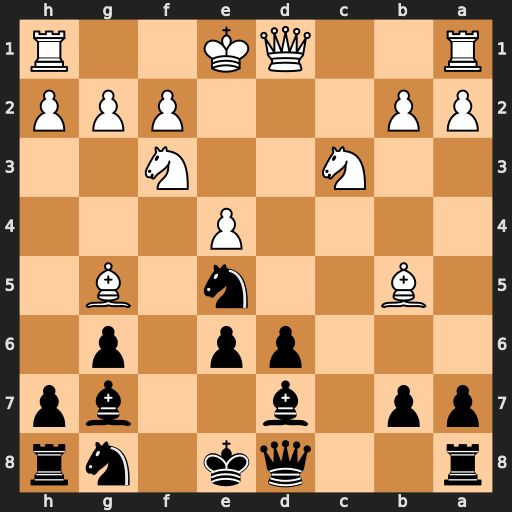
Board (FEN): r2qk1nr/pp1b2bp/3pp1p1/1B2n1B1/4P3/2N2N2/PP3PPP/R2QK2R
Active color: b
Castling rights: KQkq
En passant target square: -
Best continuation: Nxf3+ Qxf3 Qxg5 Bxd7+ Kxd7